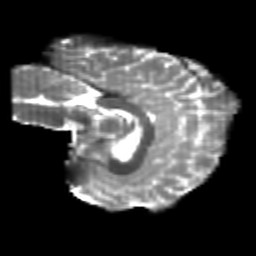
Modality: T2w
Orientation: sagittal
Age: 20
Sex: female
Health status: healthy
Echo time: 0.074 s